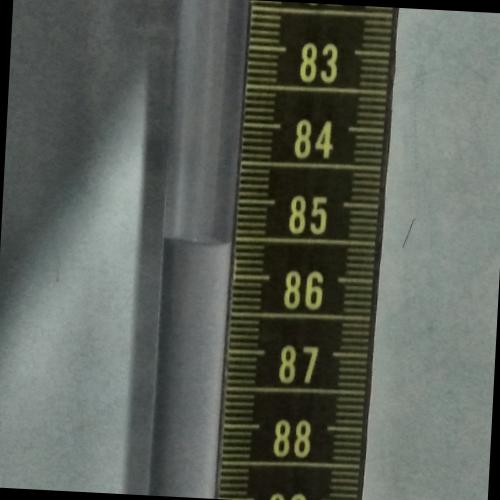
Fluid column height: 85.6 cm